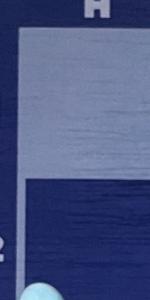
Label: Empty